Question: In drawing a plot with R, the X-axe labels are horizontal, I want a vertical labels.Is it possible?
For example, such this:

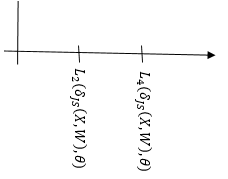
Answer: The question of rotating isduplicated ad is answered many times here. But I add this answer for 2 reasons :
1. the ticks labels are long so we need to add margins at bottom
2. the ticks labels are a little bit complicated and created using plotmath

This is the code:
'''
par(mar=c(8, 4, 2, 4))
plot(1:5,1:5,xaxt='n',frame.plot=FALSE,xlab='')
expr1 <- expression(L<URL>
expr2 <- expression(L<URL>
axis(1,las=2,labels=c(expr1,expr1),at=2:3,pos=1)
arrows(0,1,5,1)
'''